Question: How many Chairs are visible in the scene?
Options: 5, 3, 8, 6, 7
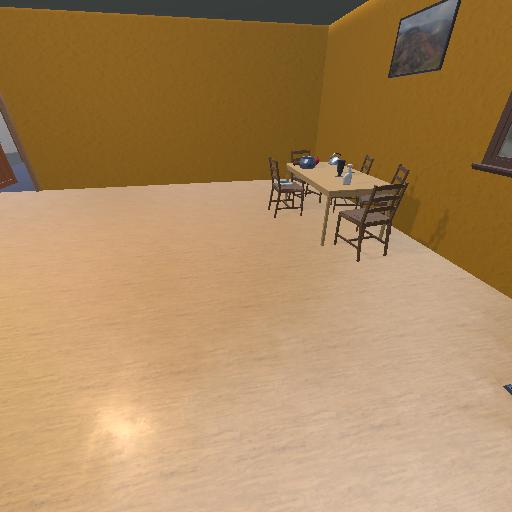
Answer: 5